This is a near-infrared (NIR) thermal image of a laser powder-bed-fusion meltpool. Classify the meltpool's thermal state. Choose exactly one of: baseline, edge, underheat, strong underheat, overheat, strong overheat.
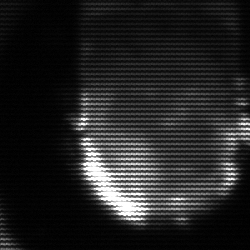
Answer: baseline